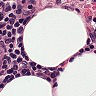
Metastatic tissue present: no